Aerial crown-view tile of a tropical tree (Barro Colorado Island, Panama), acquired 20250512:
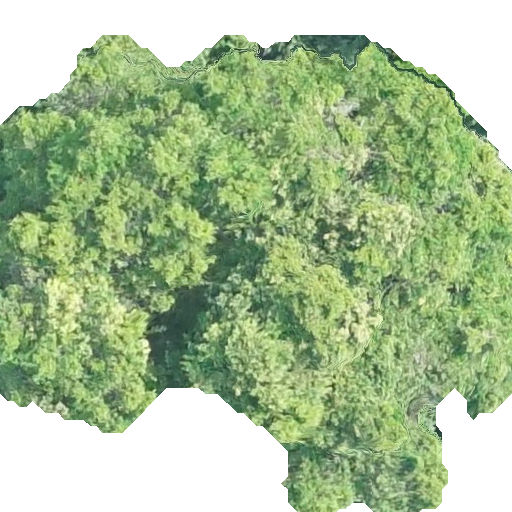
Species: Brosimum alicastrum
GBIF accepted scientific name: Brosimum alicastrum
Crown area: 288.924 m²